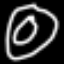
Label: donut